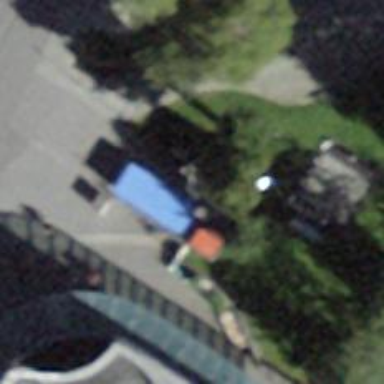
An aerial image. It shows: Recycling container for recycling.